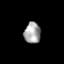
Tissue: prostate
Cell type: T cells
Senescence score: 0.6962
Nuclear area (px): 340
Mean DAPI intensity: 163.765